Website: bh-photo
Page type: receipt
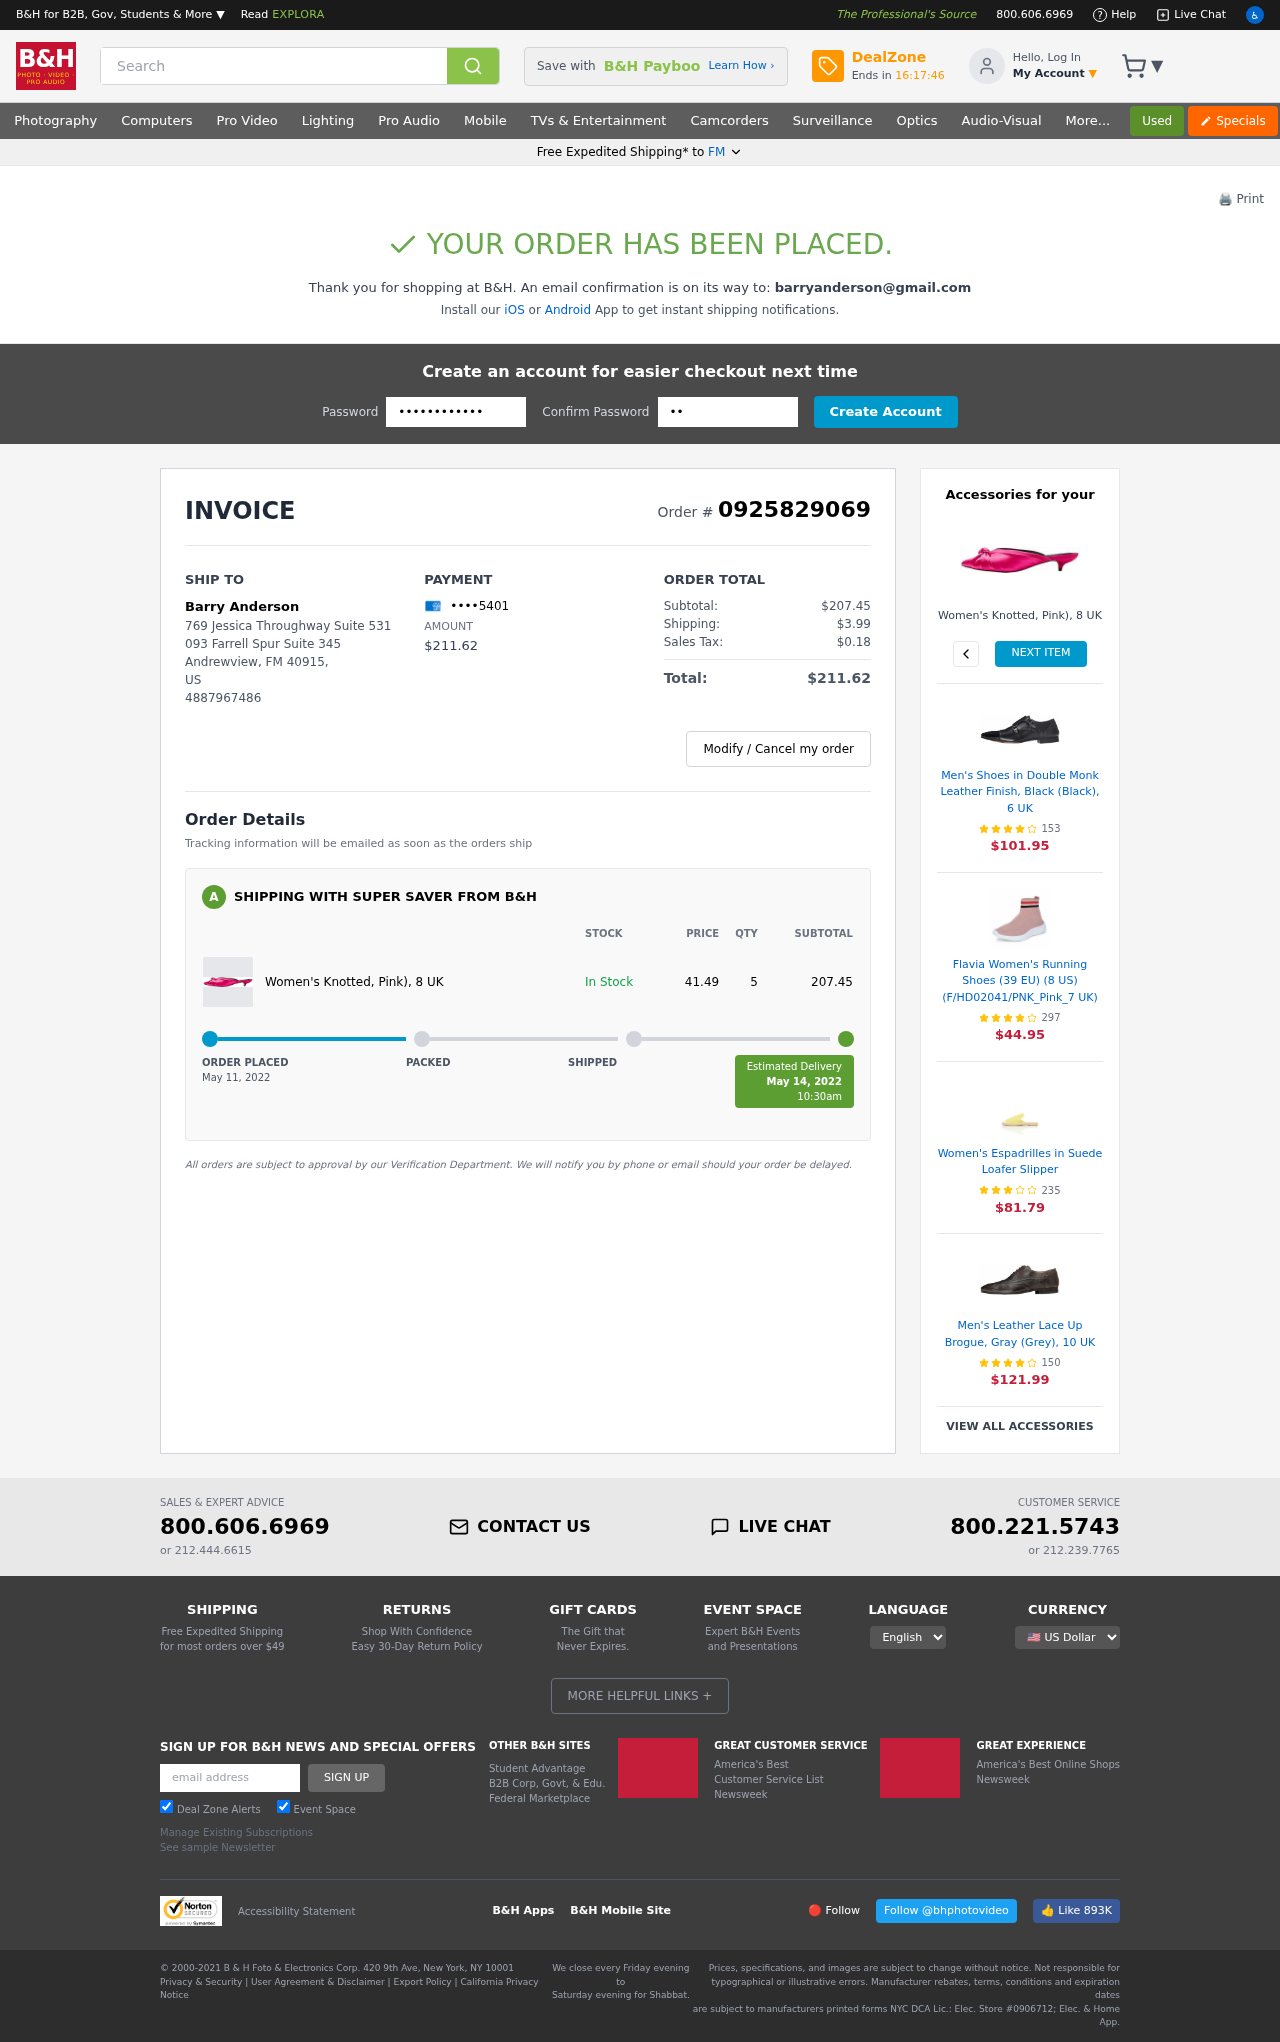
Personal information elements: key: PII_CARD_LAST4
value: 5401
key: PII_CITY
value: Andrewview
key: PII_EMAIL
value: barryanderson@gmail.com
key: PII_FULLNAME
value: Barry Anderson
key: PII_PHONE
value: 4887967486
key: PII_POSTCODE
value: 40915
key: PII_STATE
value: FM
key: PII_STATE_ABBR
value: FM
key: PII_STREET
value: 769 Jessica Throughway Suite 531
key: PII_STREET2
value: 093 Farrell Spur Suite 345
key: PII_COUNTRY_CODE
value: US
Product elements: key: PRODUCT1_NAME
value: Women's Knotted, Pink), 8 UK
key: PRODUCT1_PRICE
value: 41.49
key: PRODUCT1_QUANTITY
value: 5
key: PRODUCT1_NAME2
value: Women's Knotted, Pink), 8 UK
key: PRODUCT2_NAME
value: Men's Shoes in Double Monk Leather Finish, Black (Black), 6 UK
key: PRODUCT2_NUM_RATINGS
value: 153
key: PRODUCT2_PRICE
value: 101.95
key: PRODUCT3_NAME
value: Flavia Women's Running Shoes (39 EU) (8 US) (F/HD02041/PNK_Pink_7 UK)
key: PRODUCT3_NUM_RATINGS
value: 297
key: PRODUCT3_PRICE
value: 44.95
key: PRODUCT4_NAME
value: Women's Espadrilles in Suede Loafer Slipper
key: PRODUCT4_NUM_RATINGS
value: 235
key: PRODUCT4_PRICE
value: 81.79
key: PRODUCT5_NAME
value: Men's Leather Lace Up Brogue, Gray (Grey), 10 UK
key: PRODUCT5_NUM_RATINGS
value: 150
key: PRODUCT5_PRICE
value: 121.99
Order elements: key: ORDER_ID
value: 0925829069
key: ORDER_TOTAL
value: $211.62
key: ORDER_SUBTOTAL
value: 207.45
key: ORDER_SUBTOTAL
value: $207.45
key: ORDER_SHIPPING_COST
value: $3.99
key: ORDER_TAX
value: $0.18
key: ORDER_DATE
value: May 11, 2022
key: ORDER_DELIVERY_DATE
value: May 14, 2022
Search elements: key: HEADER_SEARCH
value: Search